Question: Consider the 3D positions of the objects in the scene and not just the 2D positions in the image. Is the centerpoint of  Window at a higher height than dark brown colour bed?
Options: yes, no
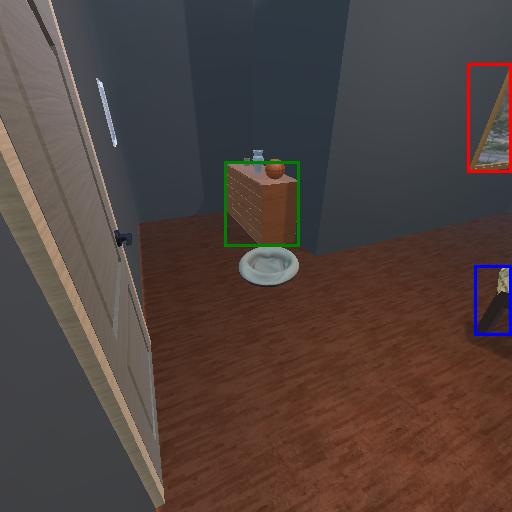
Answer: yes